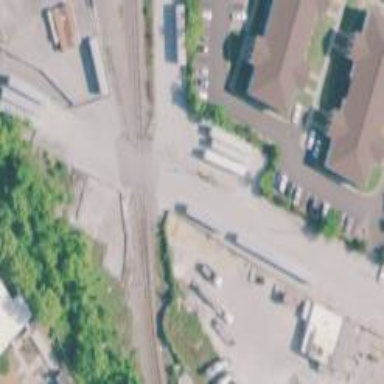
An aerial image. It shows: Railway level crossing.